Current action and preconditions to check: trajectory_clear

Your task: For each precondition in the list above, predict whether it will hold at this action.

Consider the current scene as observed from the mobile robot's camera, and analyze the predicted future states of all dynamic agents (e.g., people, animals, vehicles, or any moving entities) within the NEXT SECOND.

IMPORTANT: Only answer "very likely" if you are absolutely certain—based on strong, clear evidence—that a dynamic agent will violate the precondition in the predicted future state. Do NOT answer "very likely" for unlikely, ambiguous, or low-probability risks.

Ask yourself for each precondition: Is there a high probability, with clear and convincing evidence, that the predicted future states of any dynamic agent will interfere with the predicted future state of the currently executing action within the NEXT SECOND, causing that precondition to fail?

Assess the risk level based on these predictions. Use "likely" or "very likely" if motions create a clear risk of interference.

Use "neutral" or "improbable" if agents are nearby but their predicted paths are clearly diverging or non-conflicting.

Failure Risk Categories: "very improbable", "improbable", "neutral", "likely", "very likely"

Answer Format: Output ONLY the probability_of_failure value from these categories: "very improbable", "improbable", "neutral", "likely", "very likely"

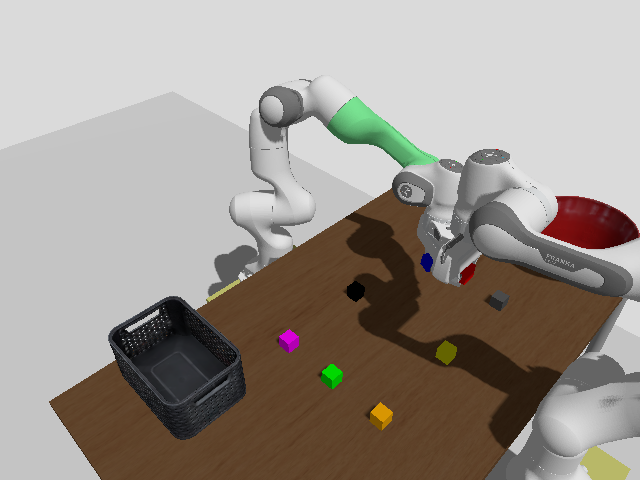

Answer: improbable